Question: I've been renaming some classes and packages in my aspx project and now i have this error:
> "Type '_Default' already defines a member called 'Page_Load' with the
same parameter types"
I have two aspx pages. In the default.aspx codebehind i see:
Default.aspx:
'''
<%@ Page Title="Home Page" Language="C#" MasterPageFile="~/Site.master" AutoEventWireup="true"
CodeBehind="Default.aspx.cs" Inherits="_Default" %>
'''
Default.aspx.cs:
'''
public partial class _Default : System.Web.UI.Page
{
protected void Page_Load(object sender, EventArgs e)
//error line under 'Page_Load'
}
'''
search.aspx:
'''
<%@ Page Language="C#" AutoEventWireup="true" CodeBehind="search.aspx.cs" Inherits="_Default" %>
'''
search.aspx.cs:
'''
public partial class _Default : System.Web.UI.Page
{
protected void Page_Load(object sender, EventArgs e)
}
'''
Every new ASPX page I add to my project is automaticly added to some namespace.
I've tried changing the inherits attribuut. But i couldn't find a way to fix this error and to get rid of the namespace.
I'm using Visual Studio 2010.

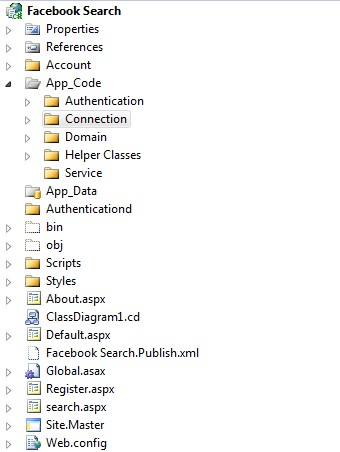
Answer: Every page you add is automatically configured to namespace depending on your folder structure. I don't see enough code and structure, but are you sure, that you don't have the Page_Load defined twice? At least the error message says so. Does it behave same even when you use different class name than _Default ?
Yea, there we go. You define same class (_Default) in both Default.aspx and Search.aspx ... You should rename your classes according to conventions. ie: use class "Default" in your Default.aspx and use class "Search" in your Search.aspx